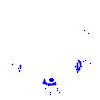
Particle: pion